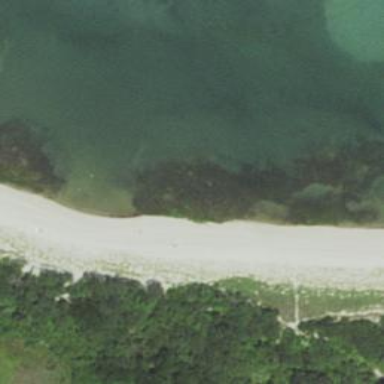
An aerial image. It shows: Sandy beach with natural surroundings.